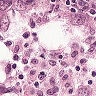
Metastatic tissue present: yes